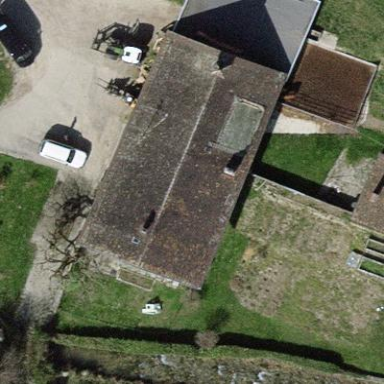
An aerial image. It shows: Farmyard area.